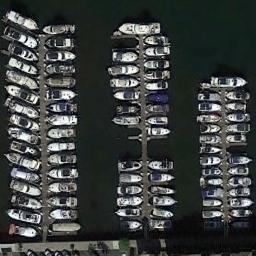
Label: harbor